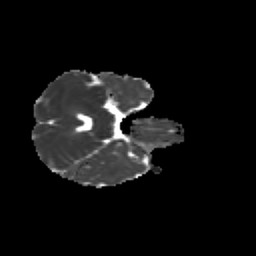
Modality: MD
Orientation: axial
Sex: female
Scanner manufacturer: siemens
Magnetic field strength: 3 T
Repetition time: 5 s
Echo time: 0.071 s